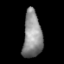
Tissue: lung
Cell type: Myeloid cells
Senescence score: 0.2403
Nuclear area (px): 863
Mean DAPI intensity: 140.742